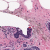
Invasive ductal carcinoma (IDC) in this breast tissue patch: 0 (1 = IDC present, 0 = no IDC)